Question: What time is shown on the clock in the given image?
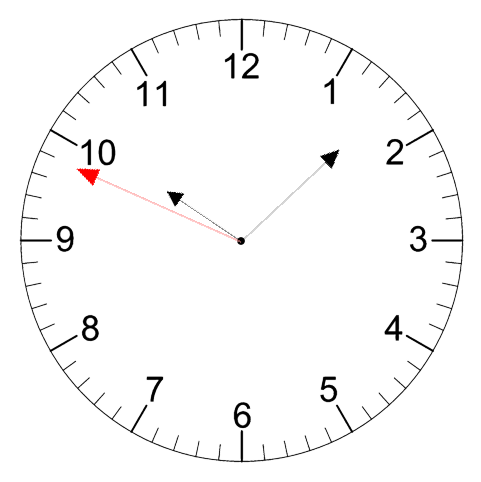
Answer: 10:07:49